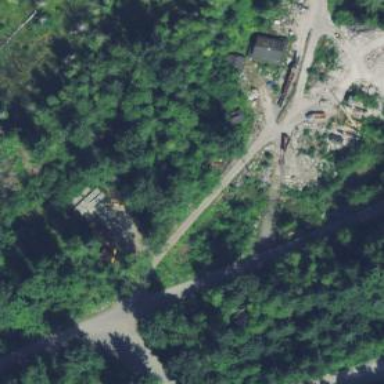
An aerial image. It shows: Abandoned railway track with grade 3 surface.